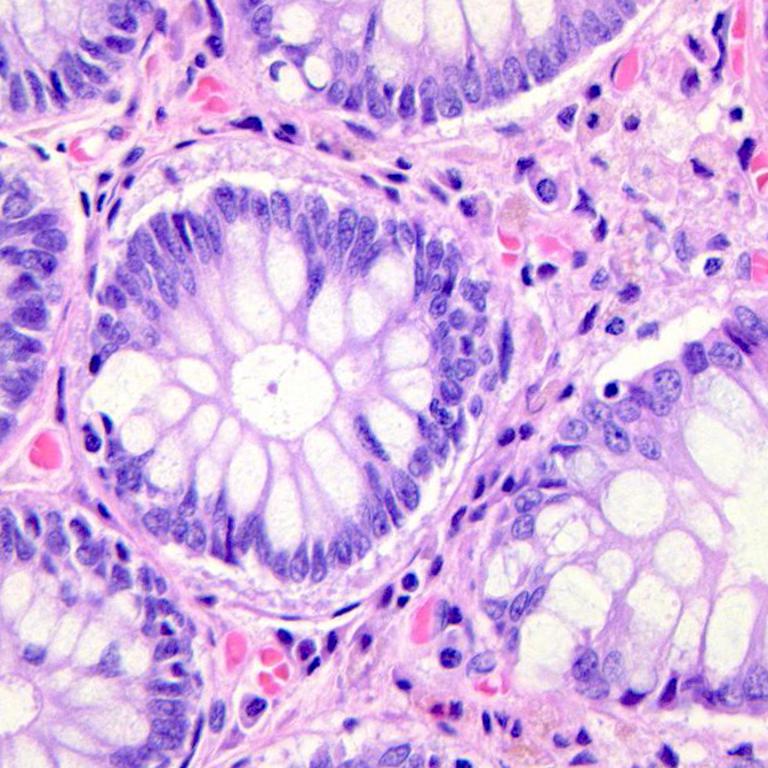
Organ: colon
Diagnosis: benign